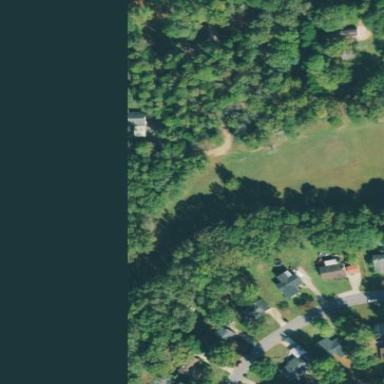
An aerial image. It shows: Beautiful woodland area.